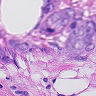
Metastatic tissue present: yes